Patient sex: M
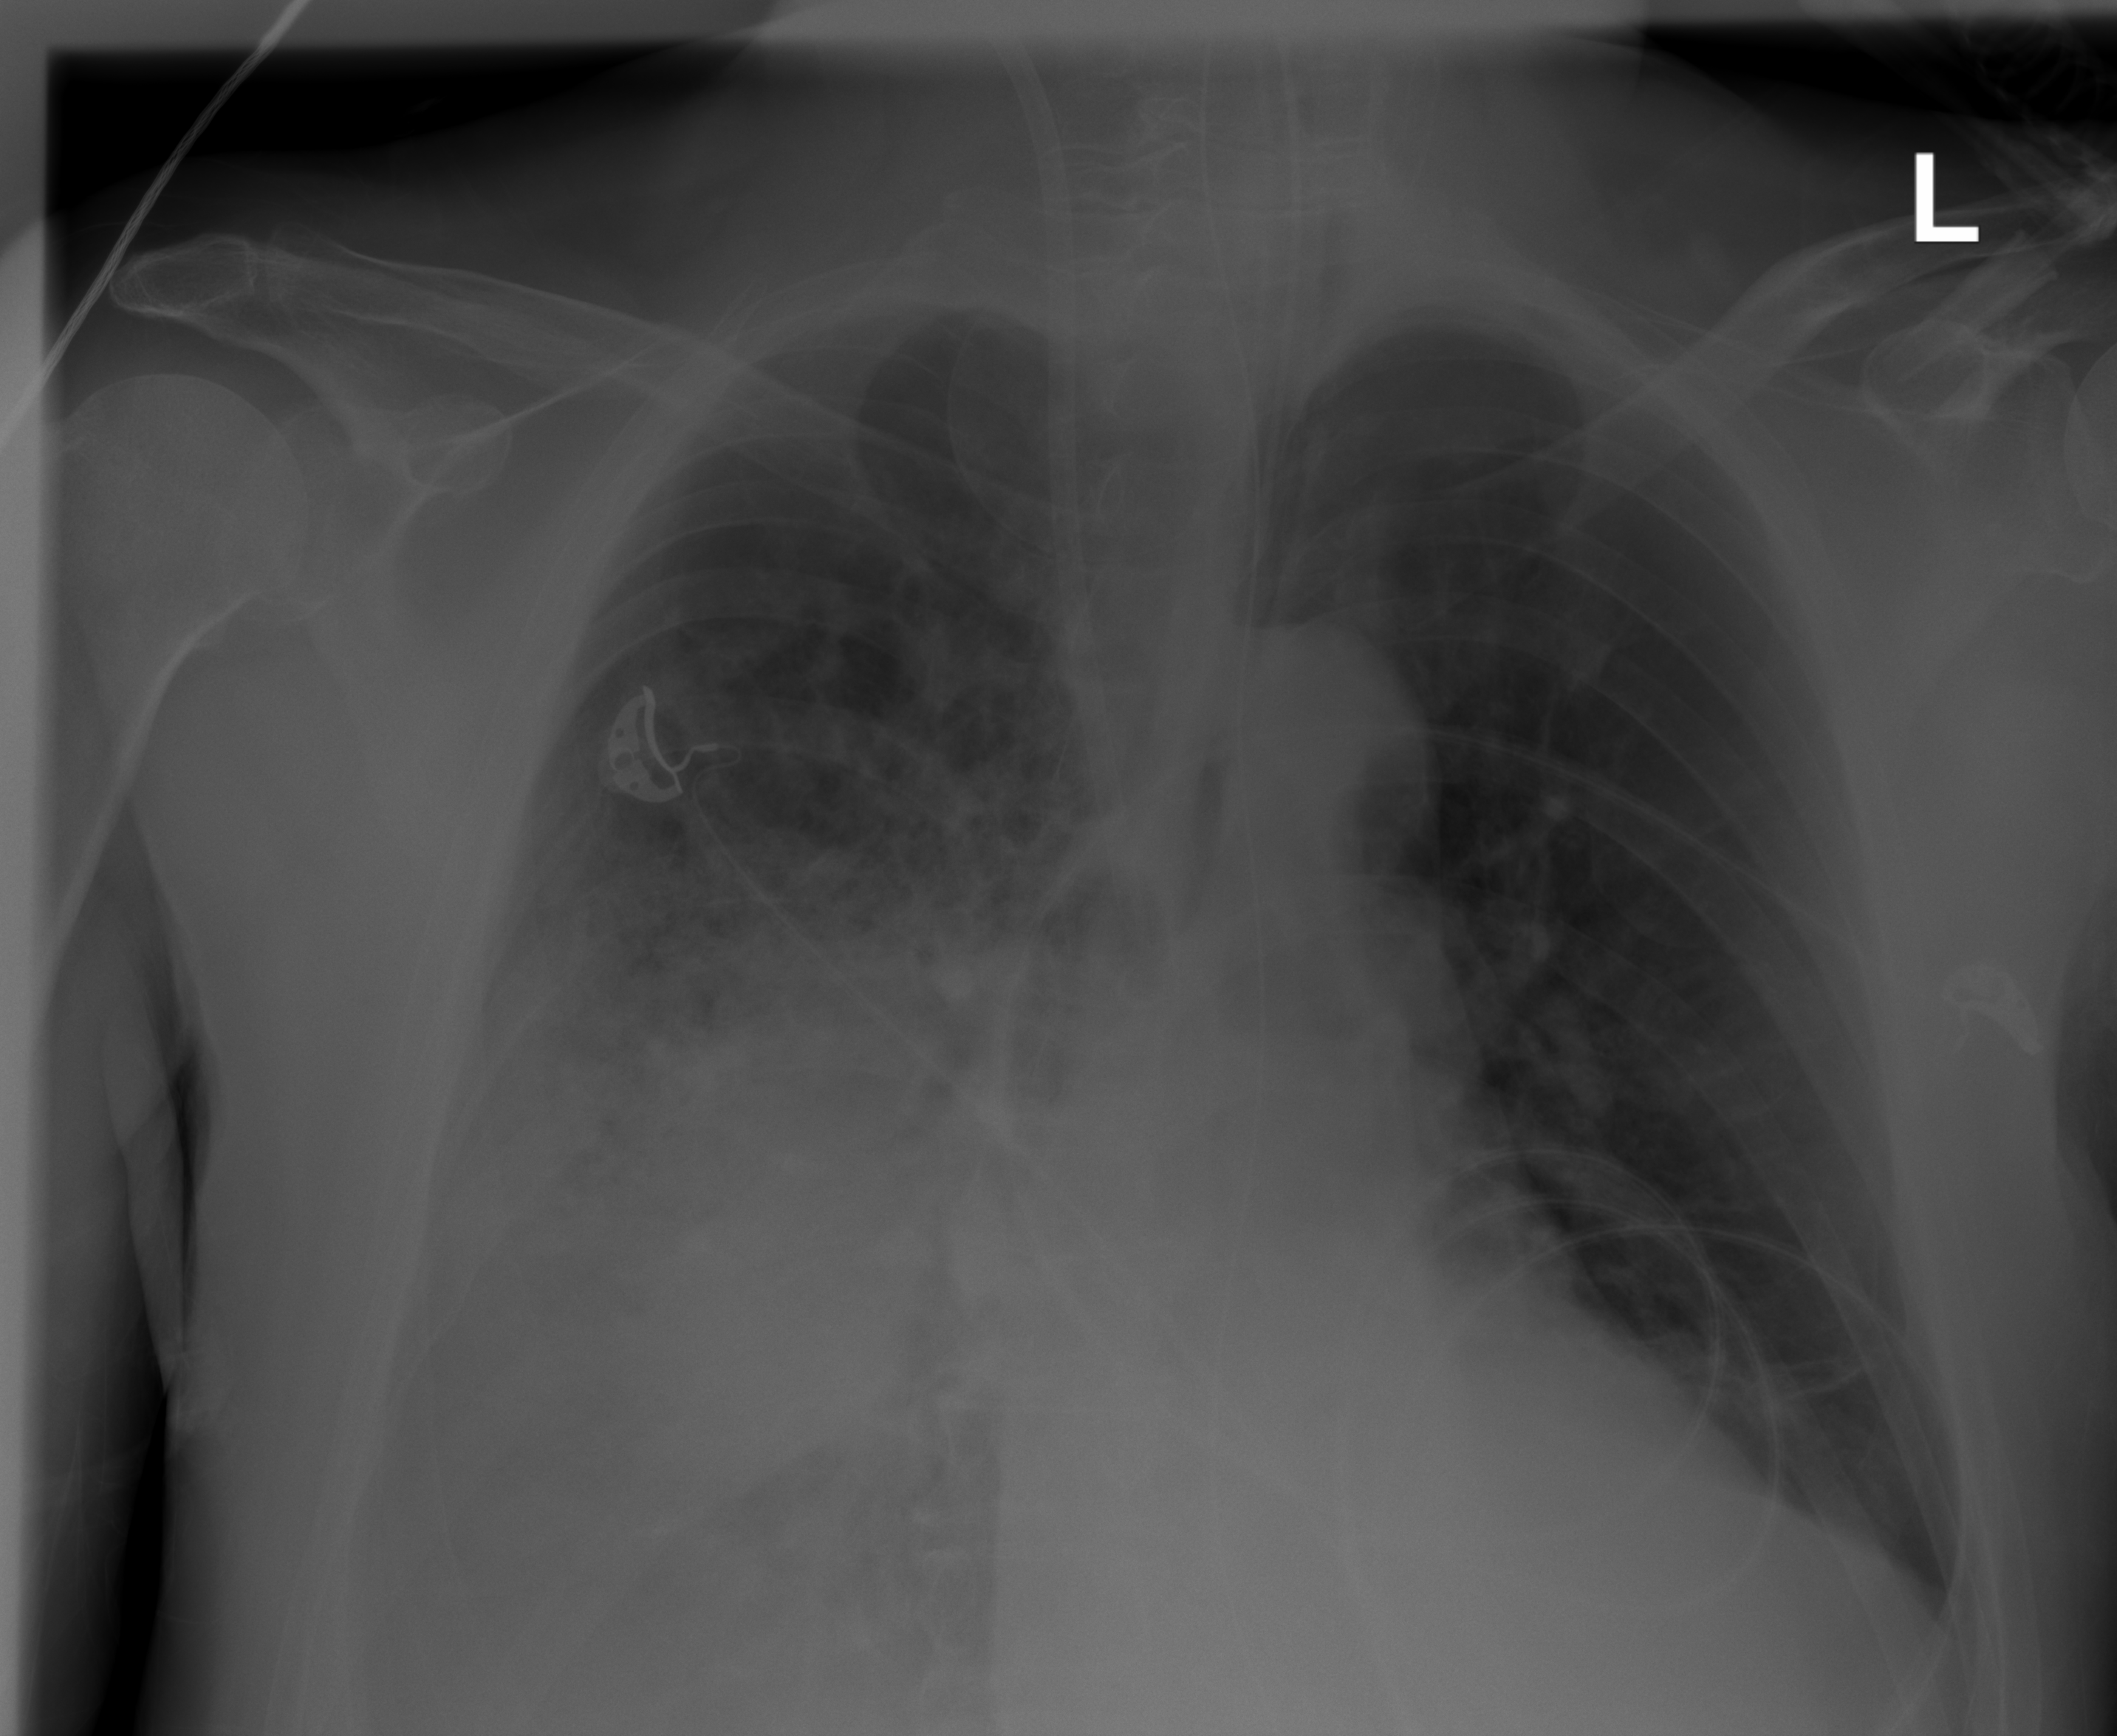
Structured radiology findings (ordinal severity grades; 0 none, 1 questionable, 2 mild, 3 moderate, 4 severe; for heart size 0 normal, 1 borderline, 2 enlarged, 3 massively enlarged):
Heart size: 0
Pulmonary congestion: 0
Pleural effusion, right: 2
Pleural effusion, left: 0
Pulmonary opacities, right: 4
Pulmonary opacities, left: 0
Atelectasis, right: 2
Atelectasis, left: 2